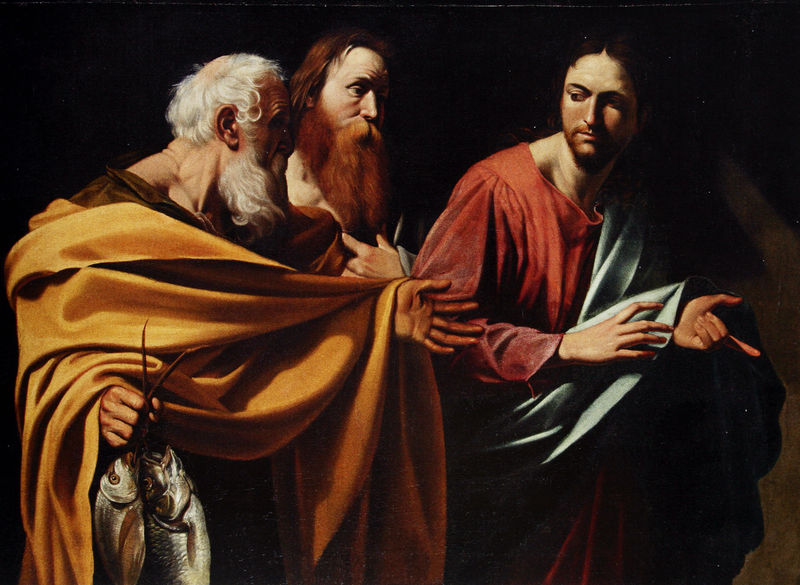
Titel: Die Berufung von Petrus und Andreas zum Apostelamt
Künstler: Ulrich Loth
Standort: München
Institution: Bayerische Staatsgemäldesammlungen
Schlagwörter: blau, dunkel, gemälde, gruppe, hand, mann, schatten, umhang, weiß, gelb, komposition, menschen, braun, finger, geste, grau, haar, licht, mund, männer, nase, ohr, orange, profil, schwarz, stirn, blick, rot, tuch, gespräch, alt, bart, bärte, jung, wand, augen, barock, bibel, falten, gesicht, halten, johannes, neues testament, bild, gesten, hals, hände, kirche, gewand, gold, haare, mantel, tücher, drei, gewänder, locken, renaissance, düster, fischer, farbe, weis, nacken, brauen, glatze, faltenwurf, zeigen, hell dunkel, greis, religion, stirnfalten, scherpe, fisch, jüngling, christus, jesus, jesus christus, christlich, toga, religiös, diskussion, heilige, jünger, heilig, glauben, christen, tunika, petrus, meister, fische, roben, angler, kiemen, rat, apostel, caravaggio, paulus, waagerechte, menschenfischer, handhände, opfer fischfanf, opfer fisch, graues